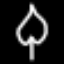
Label: leaf